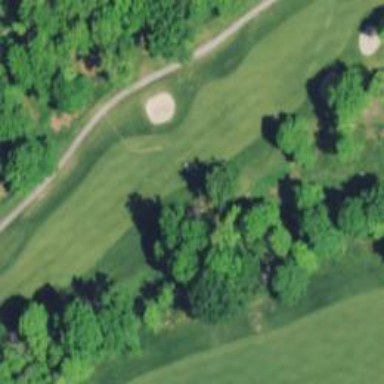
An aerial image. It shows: Golf hole.